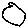
Label: circle